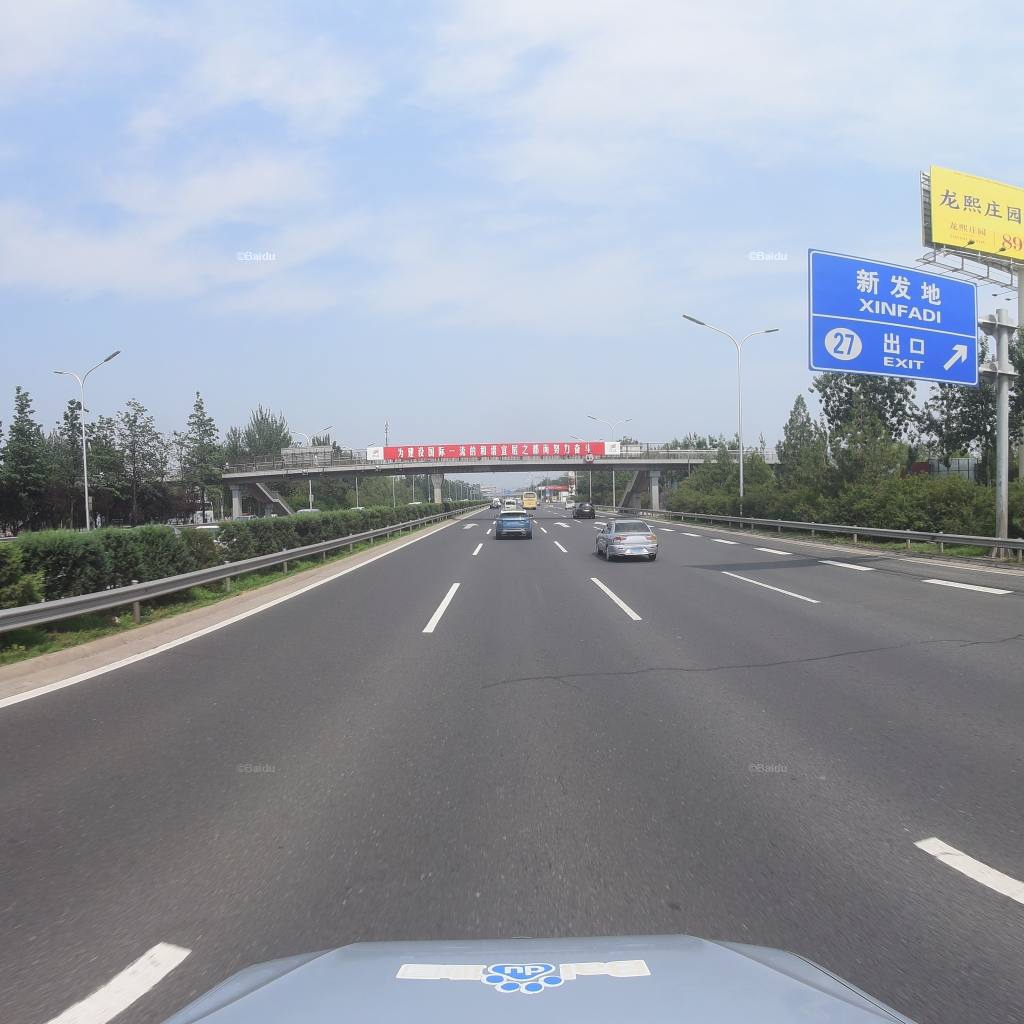
Region: Fengtai
Road damage annotations: transverse patch